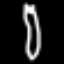
Label: fork